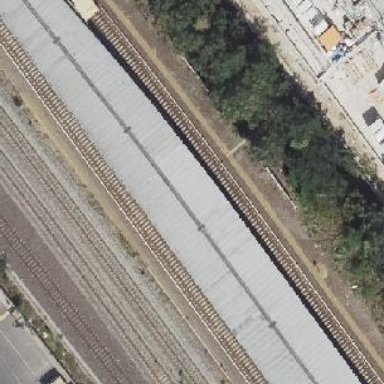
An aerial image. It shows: Platform edge at railway station.